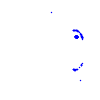
Particle: proton